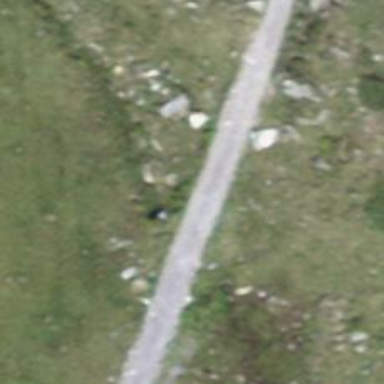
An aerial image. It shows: Path.